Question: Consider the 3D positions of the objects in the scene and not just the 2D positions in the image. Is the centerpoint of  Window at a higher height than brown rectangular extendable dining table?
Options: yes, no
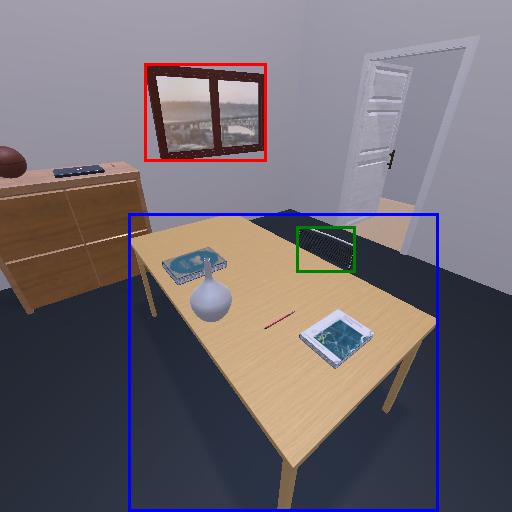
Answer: yes